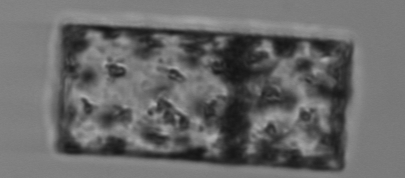
Label: Guinardia_flaccida